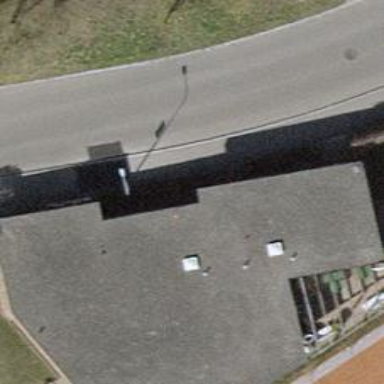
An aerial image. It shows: Restaurant.